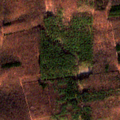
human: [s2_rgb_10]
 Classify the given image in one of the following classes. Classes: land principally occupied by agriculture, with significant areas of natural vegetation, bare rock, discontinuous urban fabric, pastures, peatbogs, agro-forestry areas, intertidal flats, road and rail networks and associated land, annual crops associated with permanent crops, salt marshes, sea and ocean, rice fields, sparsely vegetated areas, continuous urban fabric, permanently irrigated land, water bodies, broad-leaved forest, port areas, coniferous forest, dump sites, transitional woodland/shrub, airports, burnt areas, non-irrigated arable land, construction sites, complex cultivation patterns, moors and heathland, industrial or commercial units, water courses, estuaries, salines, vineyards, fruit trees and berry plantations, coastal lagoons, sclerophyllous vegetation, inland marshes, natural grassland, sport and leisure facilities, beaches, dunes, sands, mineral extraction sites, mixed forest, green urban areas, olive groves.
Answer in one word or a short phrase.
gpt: broad-leaved forest, mixed forest